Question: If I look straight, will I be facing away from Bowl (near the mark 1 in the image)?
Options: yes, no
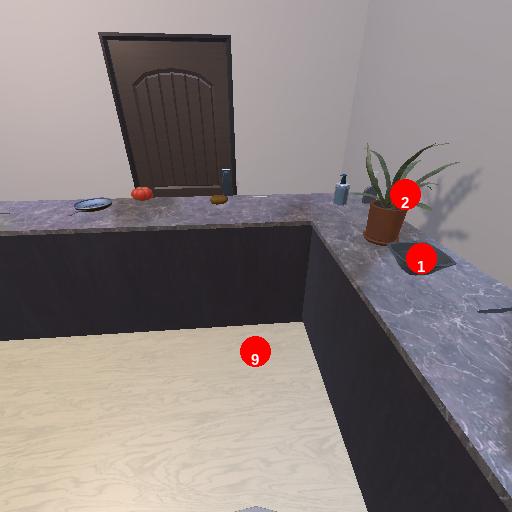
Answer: yes